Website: bh-photo
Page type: gifting
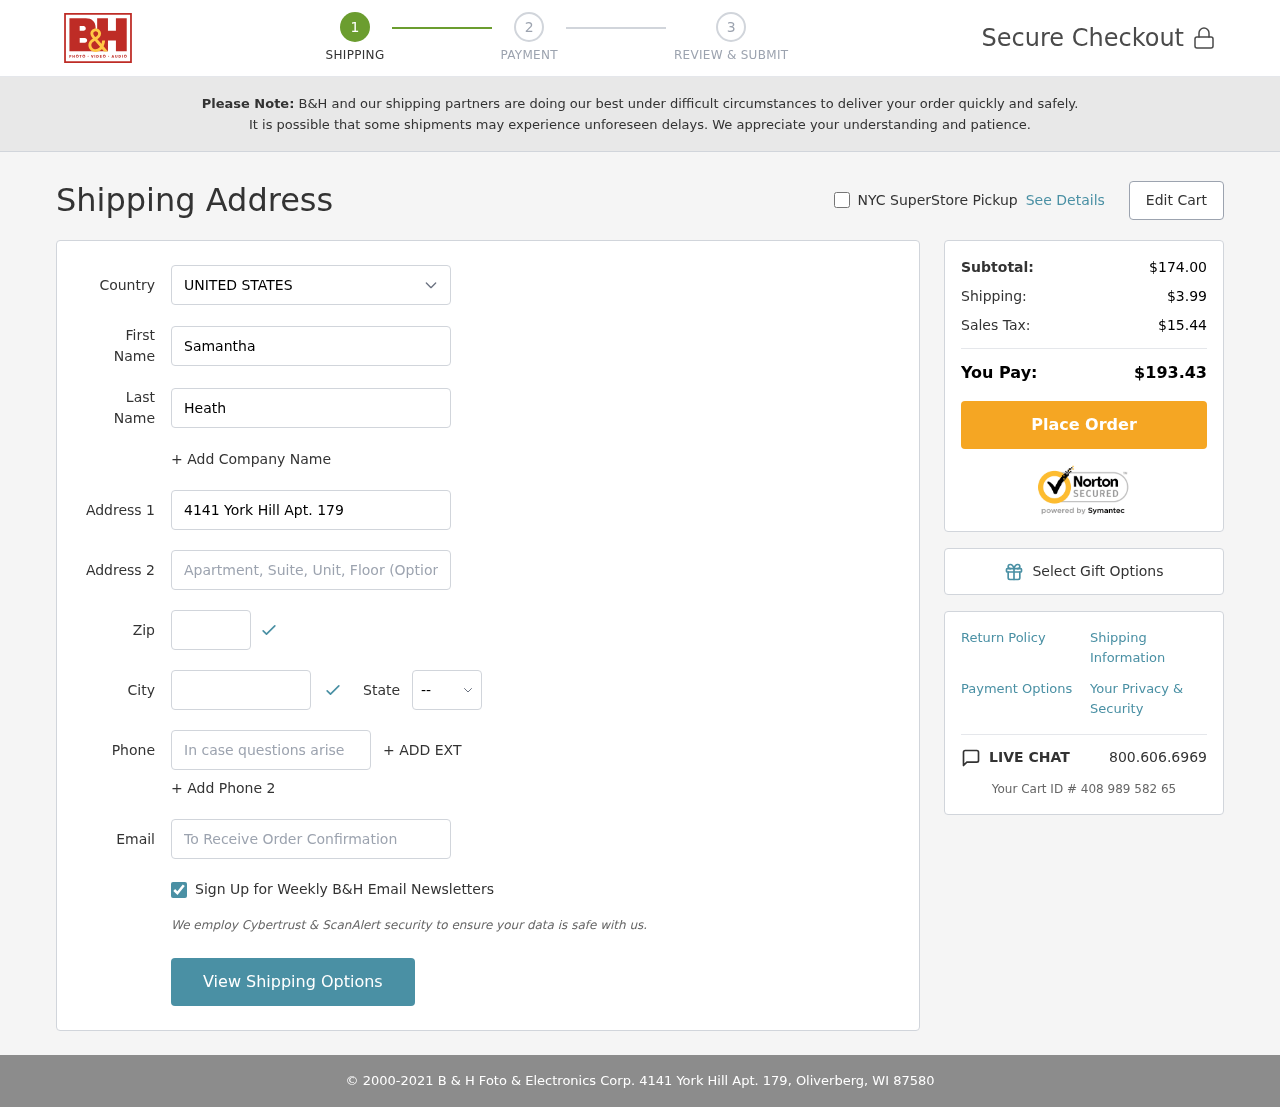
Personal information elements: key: PII_CITY
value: Oliverberg
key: PII_COUNTRY
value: United States
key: PII_EMAIL
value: samanthaheath@yahoo.com
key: PII_FIRSTNAME
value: Samantha
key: PII_LASTNAME
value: Heath
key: PII_PHONE
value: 3153827089
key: PII_POSTCODE
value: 87580
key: PII_STATE_ABBR
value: WI
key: PII_STREET
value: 4141 York Hill Apt. 179
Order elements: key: ORDER_SUBTOTAL
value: $174.00
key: ORDER_SHIPPING_COST
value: $3.99
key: ORDER_TAX
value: $15.44
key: ORDER_TOTAL
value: $193.43
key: ORDER_ID
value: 408 989 582 65